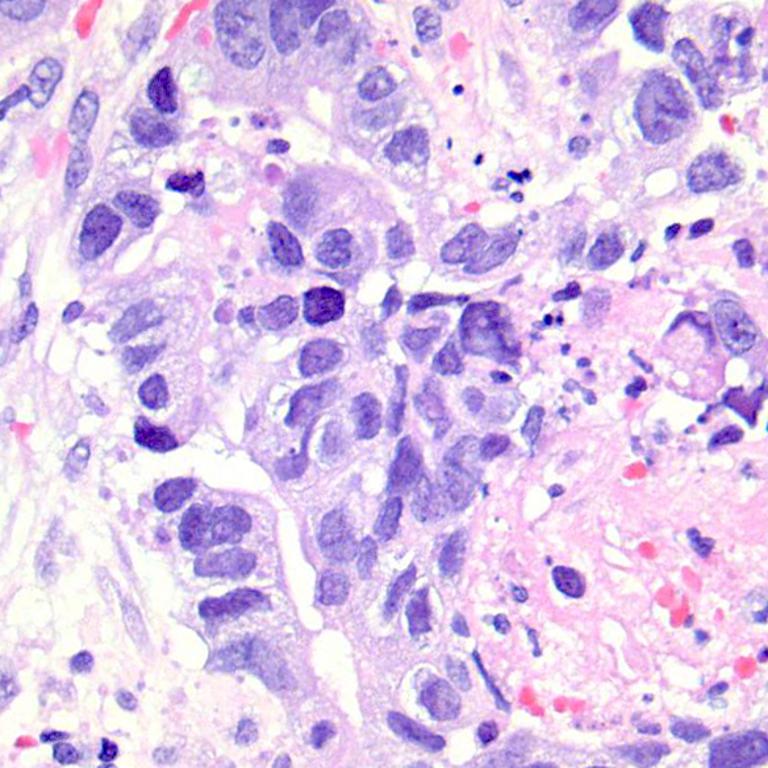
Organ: colon
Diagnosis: adenocarcinomas